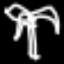
Label: palm tree